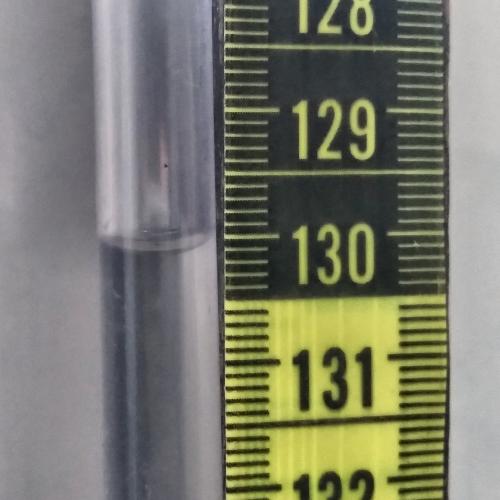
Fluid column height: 130.1 cm